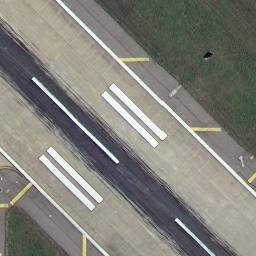
Label: runway